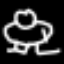
Label: frog